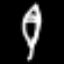
Label: leaf